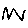
Label: zigzag